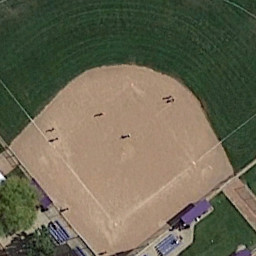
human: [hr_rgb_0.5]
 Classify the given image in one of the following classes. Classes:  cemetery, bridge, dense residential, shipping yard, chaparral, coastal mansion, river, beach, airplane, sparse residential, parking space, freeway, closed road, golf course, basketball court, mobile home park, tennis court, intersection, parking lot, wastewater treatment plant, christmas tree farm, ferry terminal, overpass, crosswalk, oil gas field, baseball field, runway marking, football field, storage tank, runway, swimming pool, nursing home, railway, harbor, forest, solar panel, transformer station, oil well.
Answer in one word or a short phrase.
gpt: baseball field